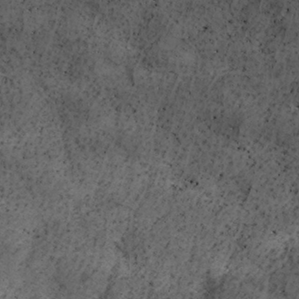
Label: non_frost